Question: I have the following table

As you can the Geo column (data type Geography) is null I currently have 11913 rows in this table what I'm trying to do is update the Geo column by using the following statement and populate the Geo column with the data that is provided by Geography::STGeomFromText
'''
DECLARE @Temp TABLE
(
Id bigint,
Latitude decimal(9,6),
Longitude decimal(9,6)
)
Insert Into @Temp (Id, Latitude, Longitude)
Select id, Latitude, Longitude from Location.Cities
where Active = 1
Update Location.Cities
set Geo = geography::STGeomFromText (POINT(Select Latitude, Longitude from @Temp), 4326)
where Id = -- massively confused.....
'''
Two issues I have come against where I say Select Latitude, Longitude from @Temp it says POINT is not a recognized built-in function name and the other is how can I make sure I update the right record/row where I've selected the latitude and longitude from.
The reason I need to do this is because on our application we are allowing the end user to search by radius.
Any help would be great.
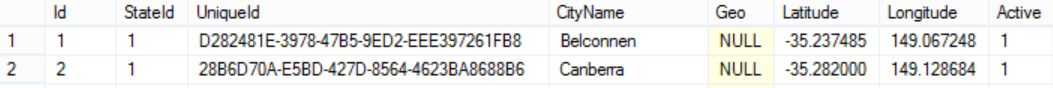
Answer: You don't need a temp table '@Temp'. You can use <URL> directly on your table 'Location.Cities'.
Something like this.
'''
Update Location.Cities
set Geo = geography::Point(Latitude, Longitude , 4326)
'''
If you want to use <URL>, you can use it like this.
'''
Update Location.Cities
set Geo = geography::STGeomFromText('POINT(' + CONVERT(VARCHAR(30),Longitude ) + ' ' + CONVERT(VARCHAR(30),Latitude) + )',4326)
'''